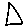
Label: triangle